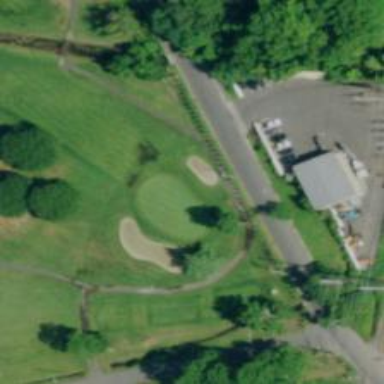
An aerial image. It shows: Asphalt path used as golf cart path.